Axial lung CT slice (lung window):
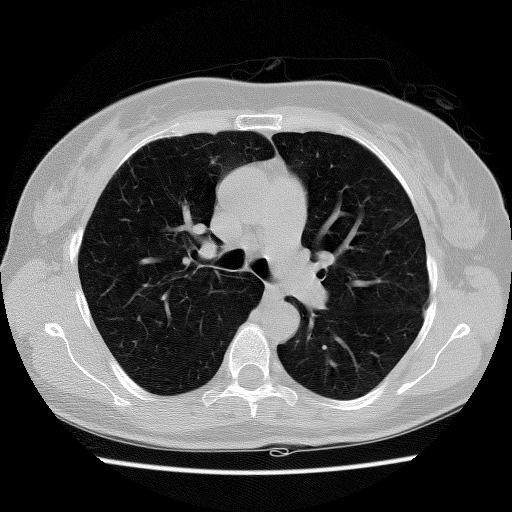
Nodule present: no